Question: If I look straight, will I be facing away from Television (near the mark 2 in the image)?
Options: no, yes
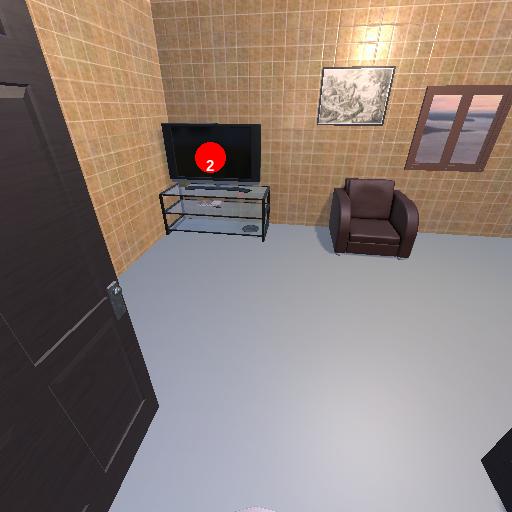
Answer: no